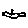
Label: bird